Question: I am attempting to use a star image for a custom bullet point on an '<li>' element. The issue that I am having is that the bottom of the image always sits on the bottom line of the font, so the image gets pushed up. Is there any way to fix this issue, or do I need to just ghetto it up and use a css background image?
'''
ul.features-list {
list-style-image: url('../assets/star-bullet.svg');
margin-left: 10px;
}
.features-item {
font-size: 36px;
}
'''

Thoughts? Suggestions?
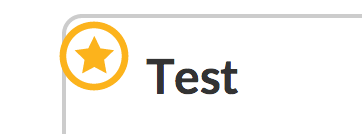
Answer: Well You can use the Bullet image as a 'Background-image' of 'li'
Here is the working Demo : <URL>